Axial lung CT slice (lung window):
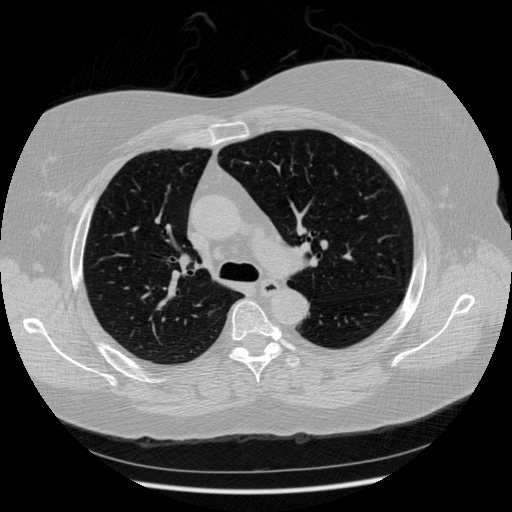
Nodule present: no